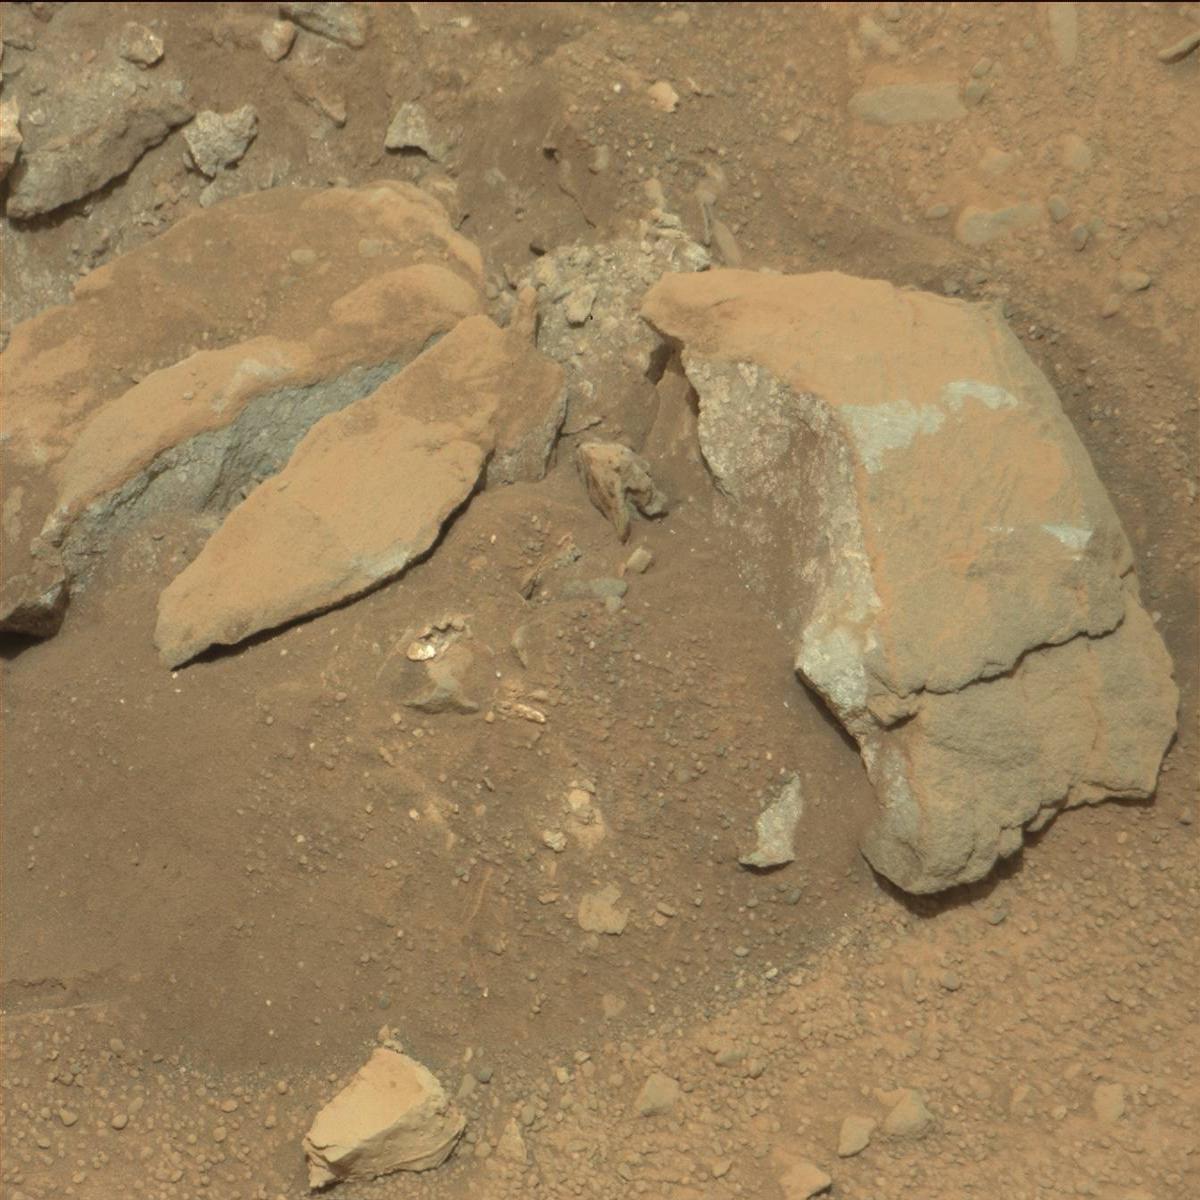
Terrain classes present: Bedrock, Rock, Sand / Soil